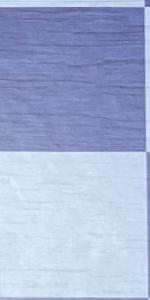
Label: Empty